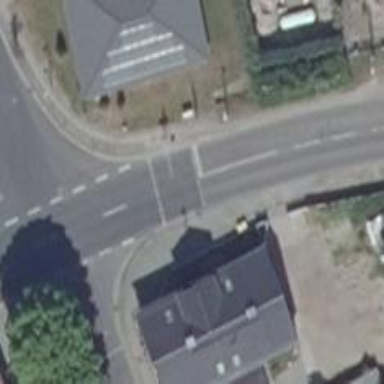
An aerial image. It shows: Traffic signals at road crossing.